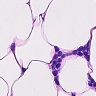
Metastatic tissue present: no